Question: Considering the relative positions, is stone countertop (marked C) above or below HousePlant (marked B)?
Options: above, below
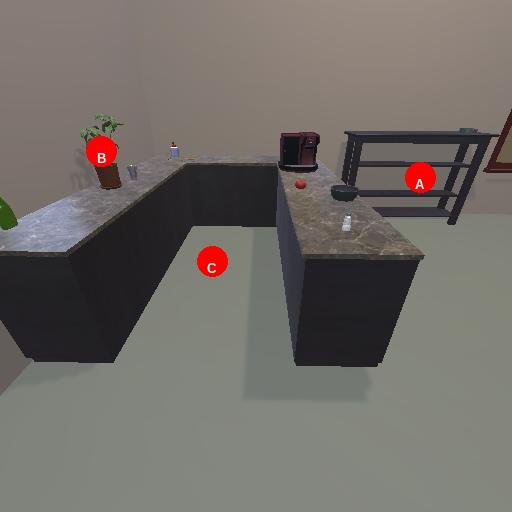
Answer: above